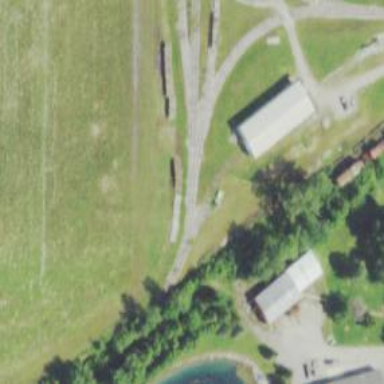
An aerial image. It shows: Preserved railway yard.